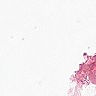
Metastatic tissue present: no